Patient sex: M
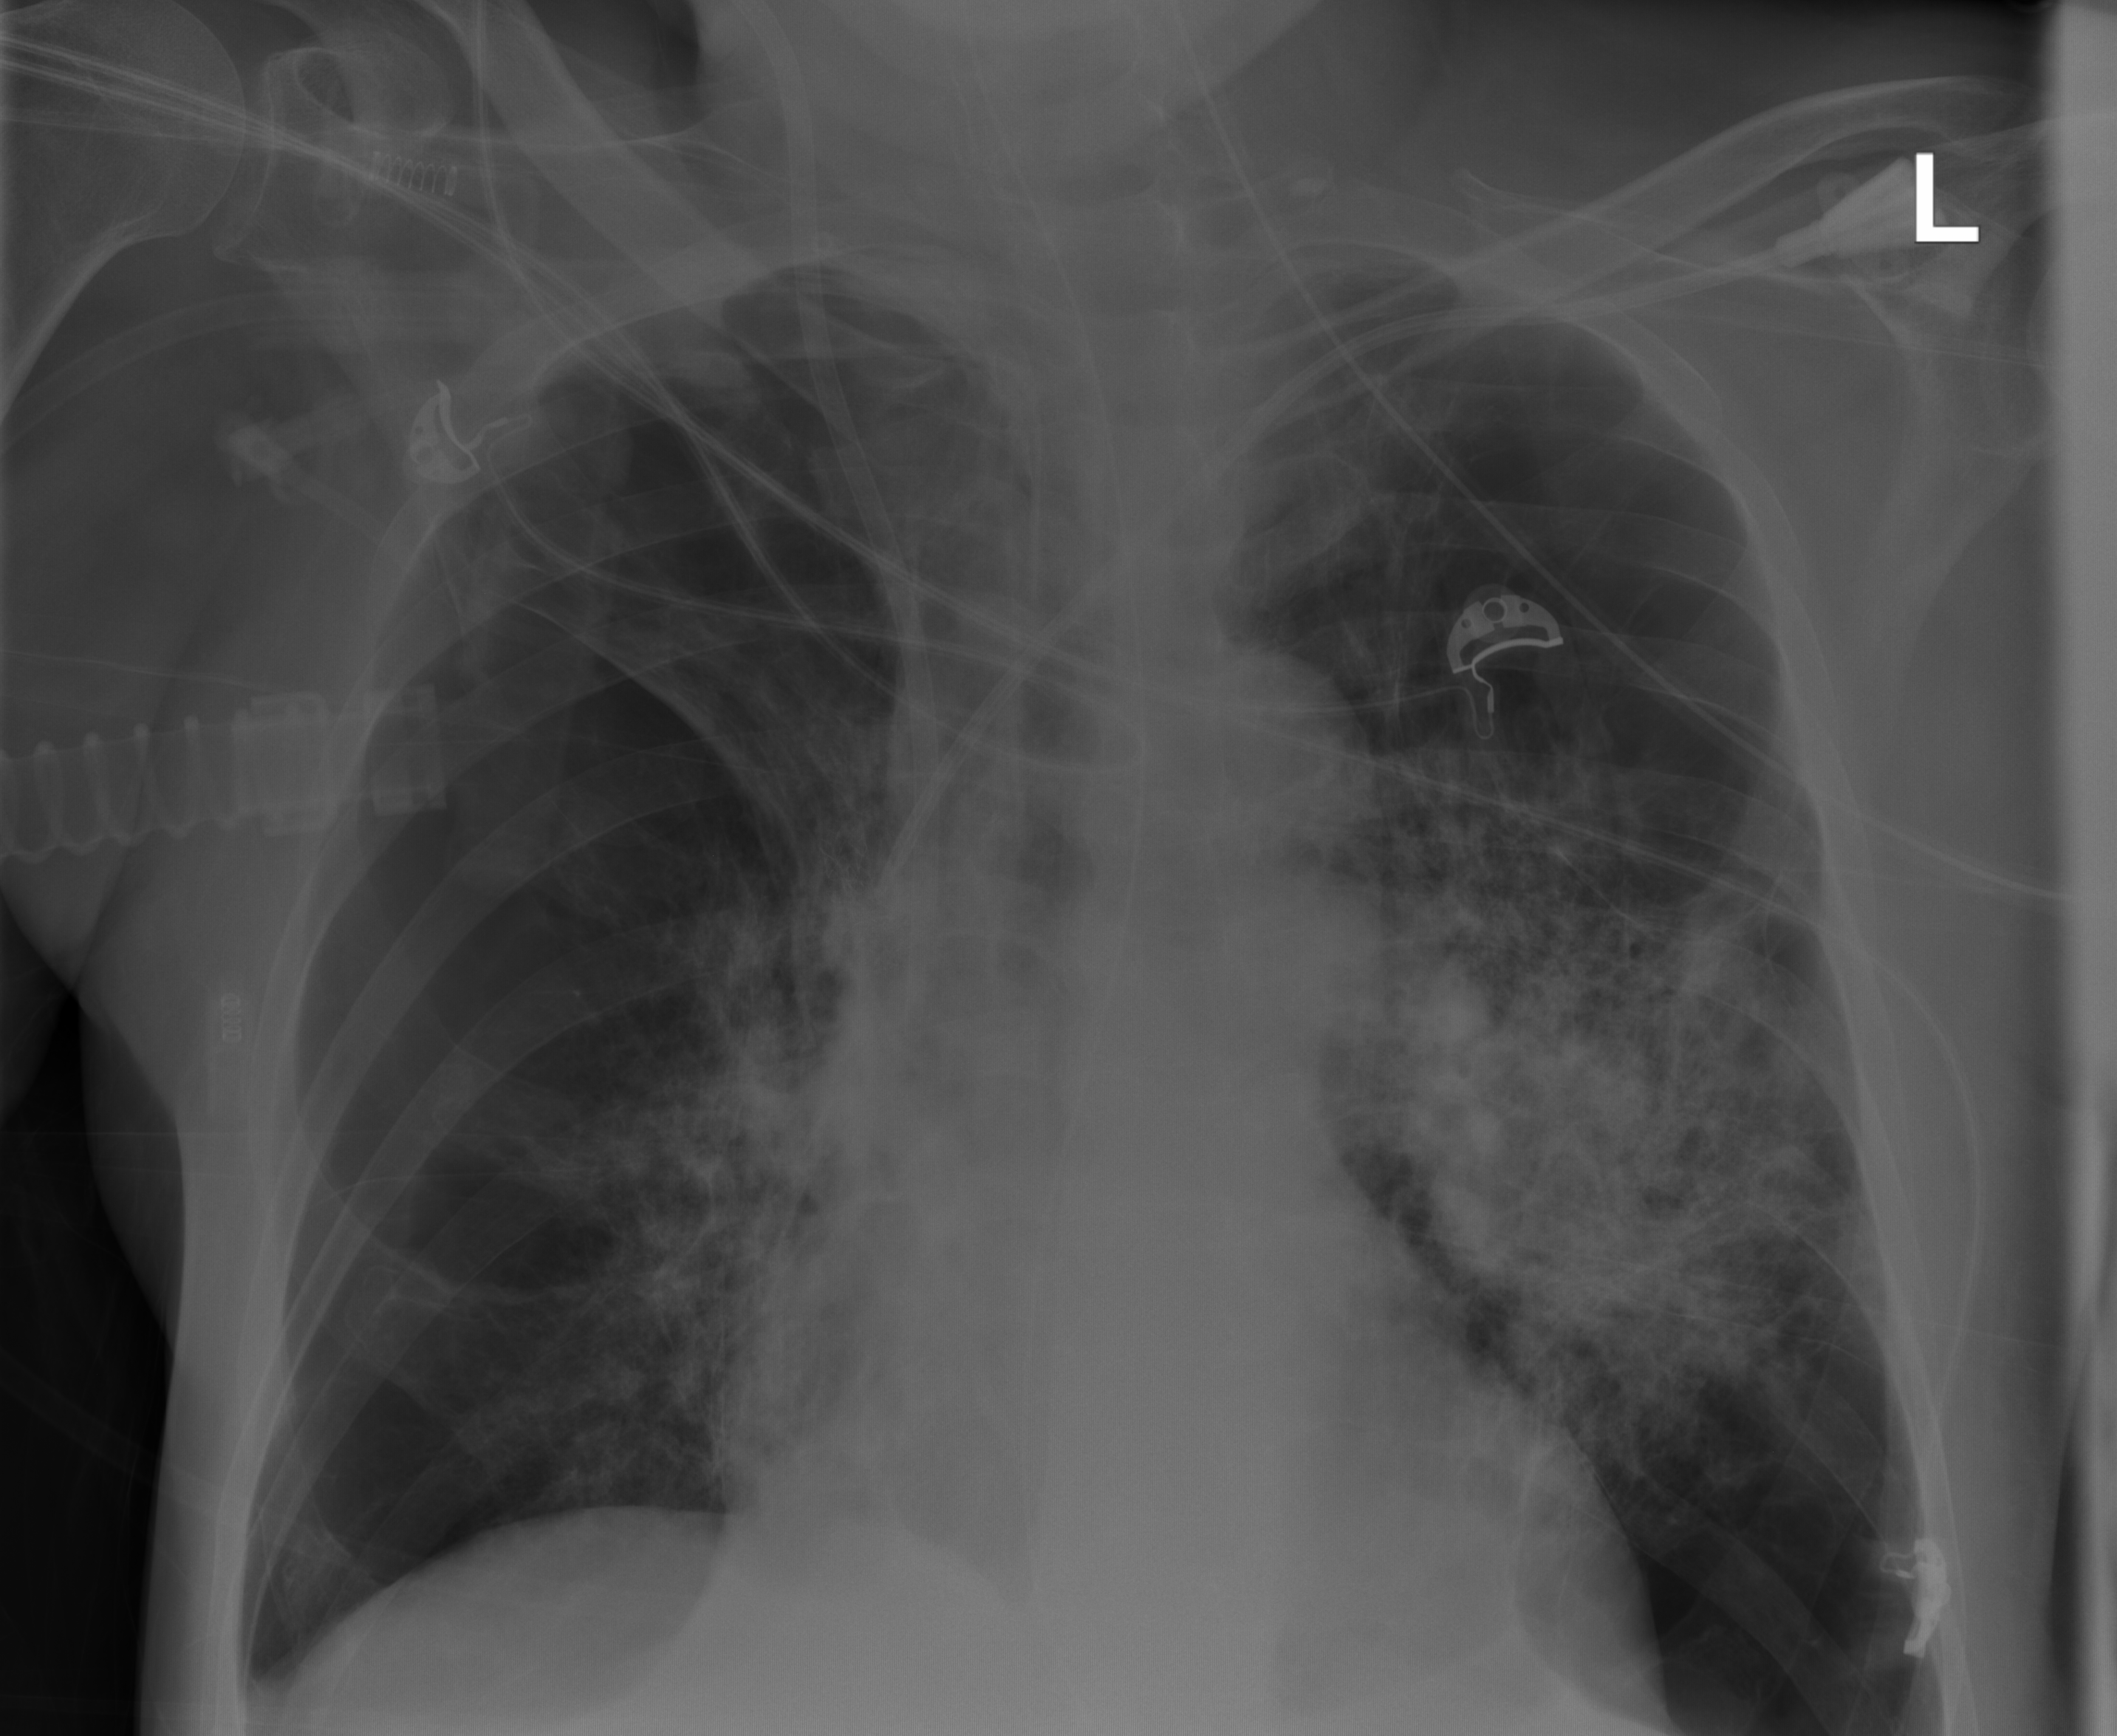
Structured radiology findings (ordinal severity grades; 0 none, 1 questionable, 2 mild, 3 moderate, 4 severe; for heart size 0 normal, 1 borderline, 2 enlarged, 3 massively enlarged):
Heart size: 0
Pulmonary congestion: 0
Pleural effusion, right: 0
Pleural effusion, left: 0
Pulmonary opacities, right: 2
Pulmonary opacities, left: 2
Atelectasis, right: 3
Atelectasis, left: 3